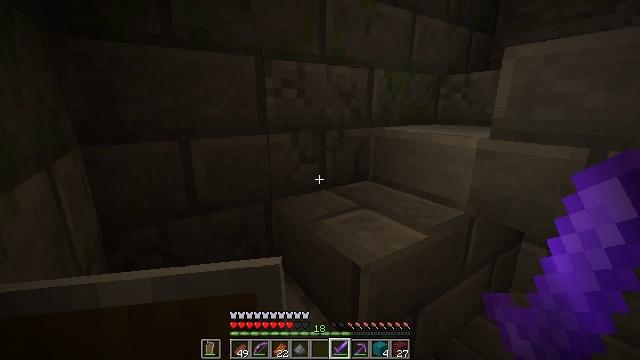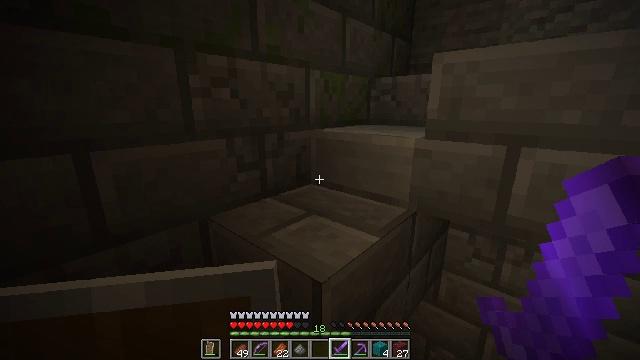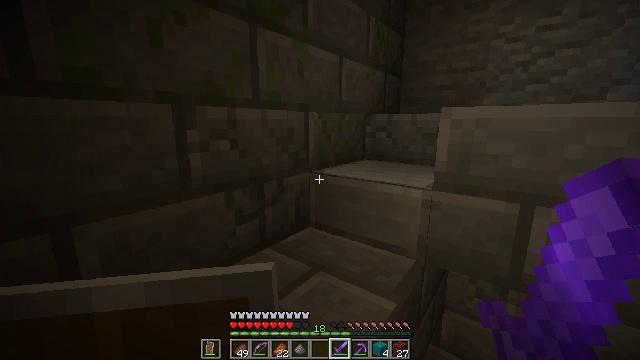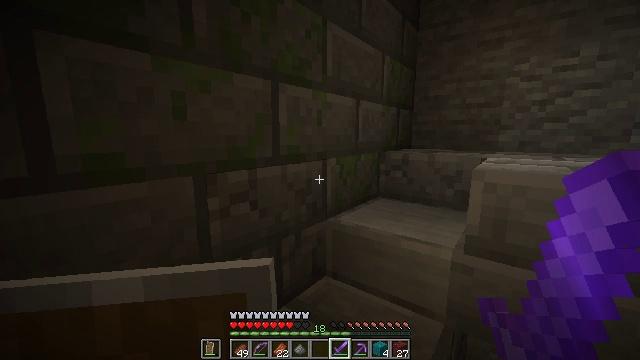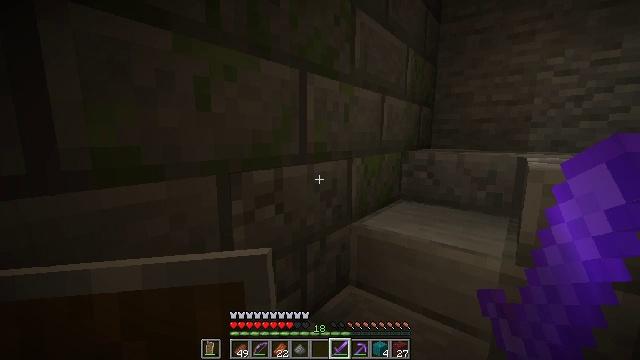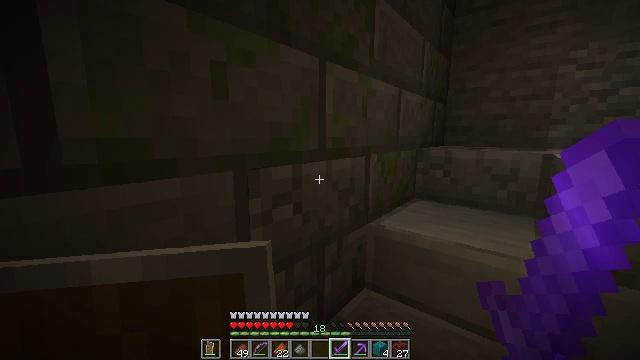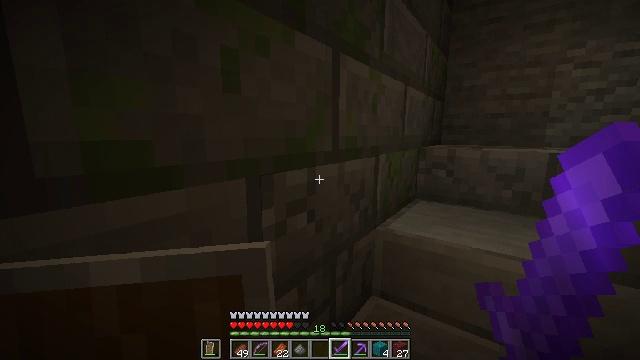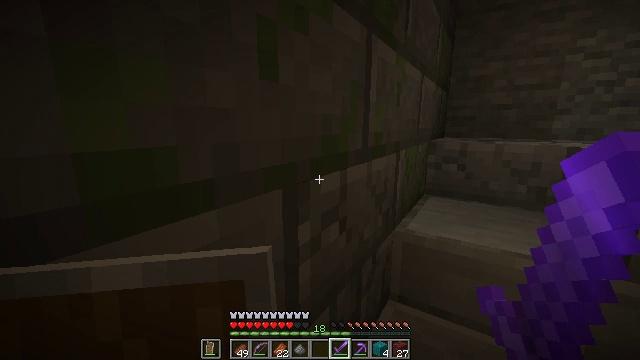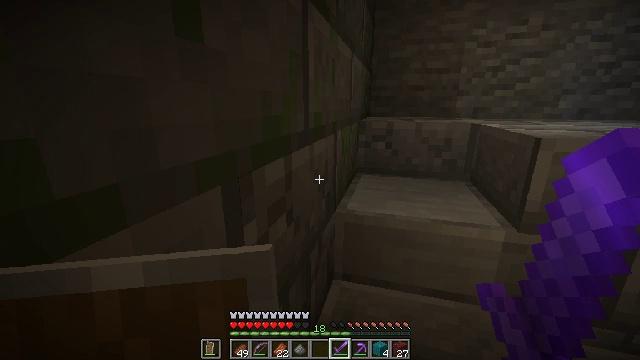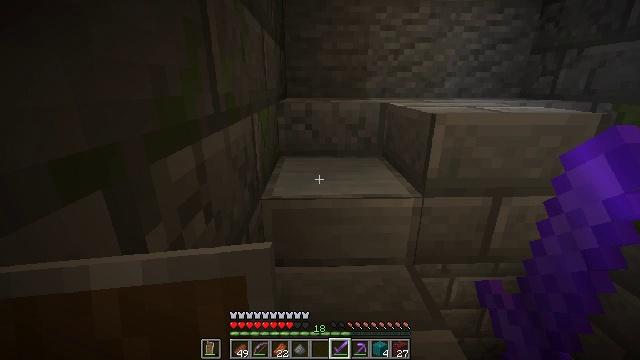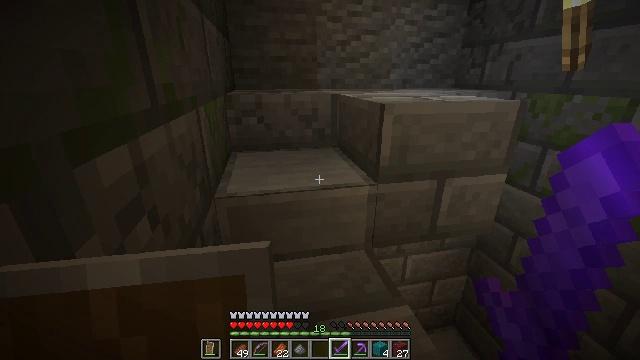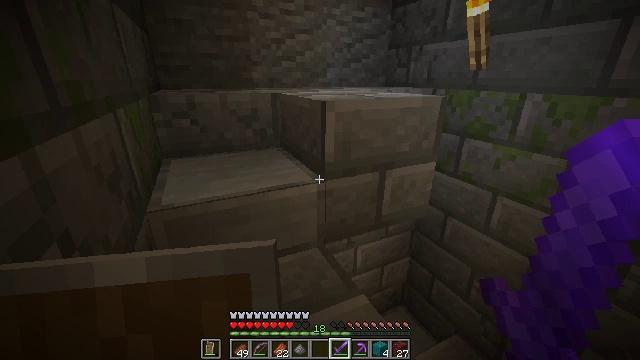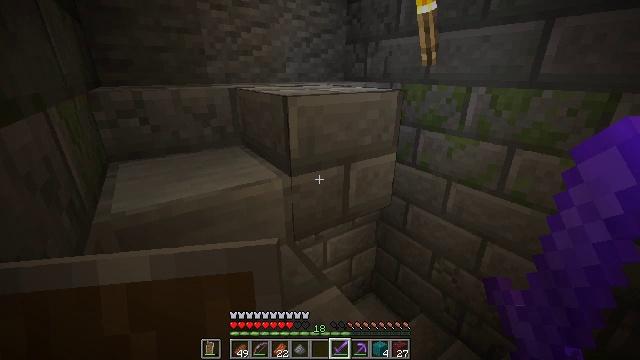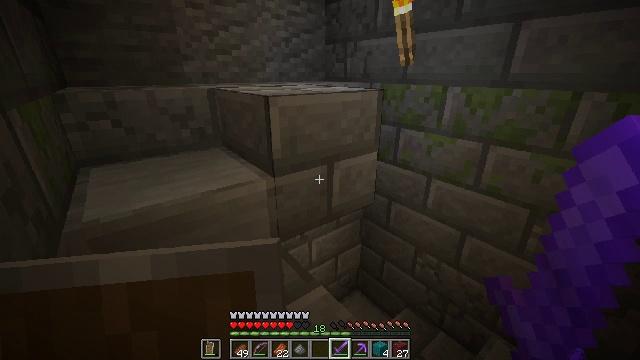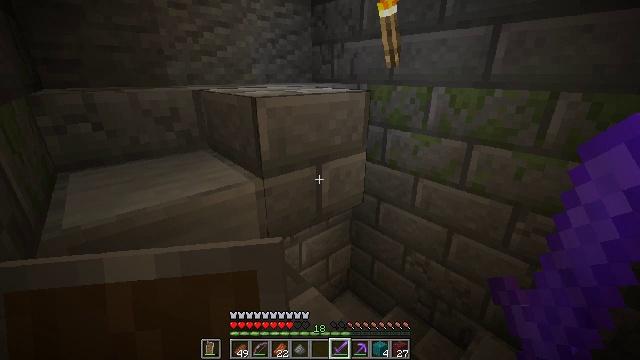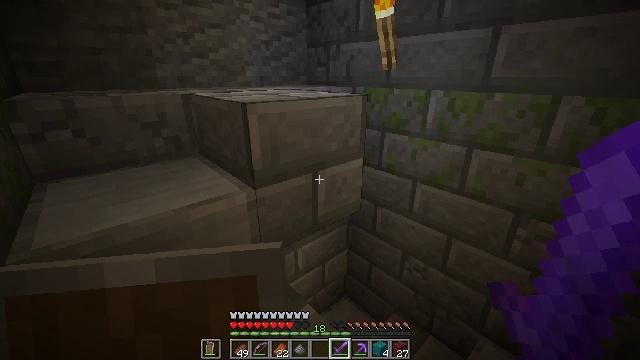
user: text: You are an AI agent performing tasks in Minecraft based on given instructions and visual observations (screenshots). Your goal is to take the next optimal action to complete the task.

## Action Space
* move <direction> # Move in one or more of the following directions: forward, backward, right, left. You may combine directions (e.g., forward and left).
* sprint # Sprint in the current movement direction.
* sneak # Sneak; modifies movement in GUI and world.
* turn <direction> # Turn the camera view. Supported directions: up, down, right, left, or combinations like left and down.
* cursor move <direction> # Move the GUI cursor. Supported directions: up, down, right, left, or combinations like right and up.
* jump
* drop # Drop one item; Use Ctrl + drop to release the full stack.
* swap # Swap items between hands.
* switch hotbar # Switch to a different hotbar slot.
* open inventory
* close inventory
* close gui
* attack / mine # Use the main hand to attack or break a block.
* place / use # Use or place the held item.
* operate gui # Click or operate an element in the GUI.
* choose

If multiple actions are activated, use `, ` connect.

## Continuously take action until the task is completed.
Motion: motion action
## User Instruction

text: Retrieve the stone bricks from an old building.
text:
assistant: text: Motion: move forward and move left, turn right
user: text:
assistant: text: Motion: move forward and move left, turn right and up
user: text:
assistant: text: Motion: move forward and move left, turn up
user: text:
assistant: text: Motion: move forward and move left
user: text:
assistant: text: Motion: move forward and move left
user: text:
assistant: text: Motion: move forward and move left, turn right
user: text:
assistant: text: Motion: move forward and move left, turn right and down
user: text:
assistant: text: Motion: move forward and move left, turn right and down
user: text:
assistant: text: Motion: turn right and down
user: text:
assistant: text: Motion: turn right and down
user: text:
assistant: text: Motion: turn right
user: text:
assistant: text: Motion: turn right
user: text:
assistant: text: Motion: turn right
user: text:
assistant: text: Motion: turn right
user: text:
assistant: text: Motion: move forward
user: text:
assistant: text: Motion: move forward and move left
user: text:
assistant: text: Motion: move forward and move left, turn right and up
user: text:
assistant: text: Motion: move forward and move left
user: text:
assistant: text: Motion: move forward and move left
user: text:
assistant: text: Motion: move forward and move left
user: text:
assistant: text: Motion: move forward and move left
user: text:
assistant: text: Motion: move forward and move left
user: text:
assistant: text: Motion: move forward and move left, turn right
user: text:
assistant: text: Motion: move forward and move left, turn right
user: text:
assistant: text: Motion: move forward and move left, turn right
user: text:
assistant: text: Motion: move forward and move left, turn right and up
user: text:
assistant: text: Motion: move forward and move left, turn right and up
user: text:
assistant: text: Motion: move forward, turn right and up
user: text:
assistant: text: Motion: turn right and up
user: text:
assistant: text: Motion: turn right